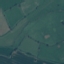
Label: Pasture